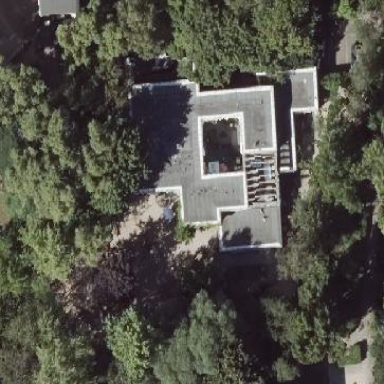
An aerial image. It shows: Kindergarten.